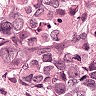
Metastatic tissue present: yes